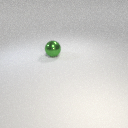
large green metal sphere